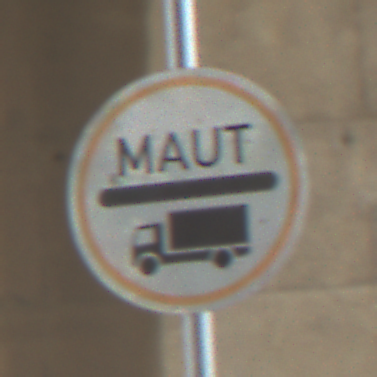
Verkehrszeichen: Mautpflicht
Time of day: Midday
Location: Roofed (Beach)
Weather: Overcast
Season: NotSpecified
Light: Natural